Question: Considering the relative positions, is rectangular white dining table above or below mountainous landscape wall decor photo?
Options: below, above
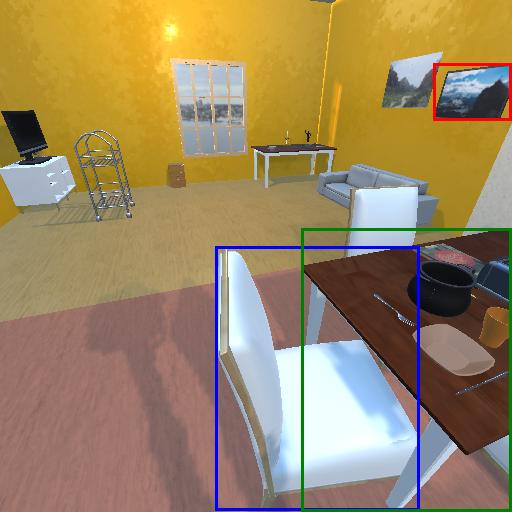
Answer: below